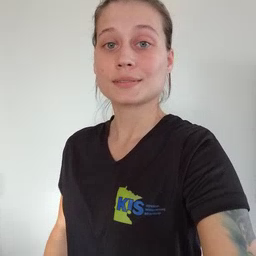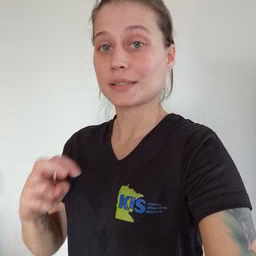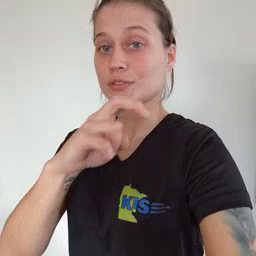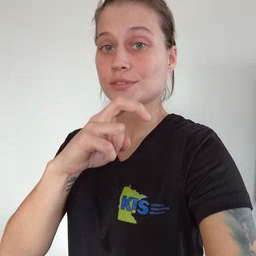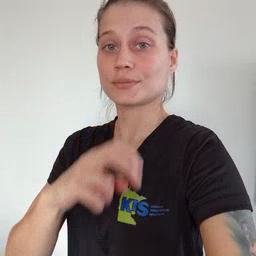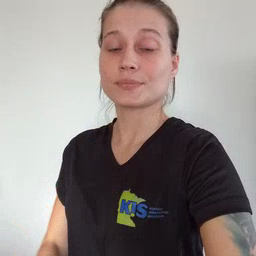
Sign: stairs